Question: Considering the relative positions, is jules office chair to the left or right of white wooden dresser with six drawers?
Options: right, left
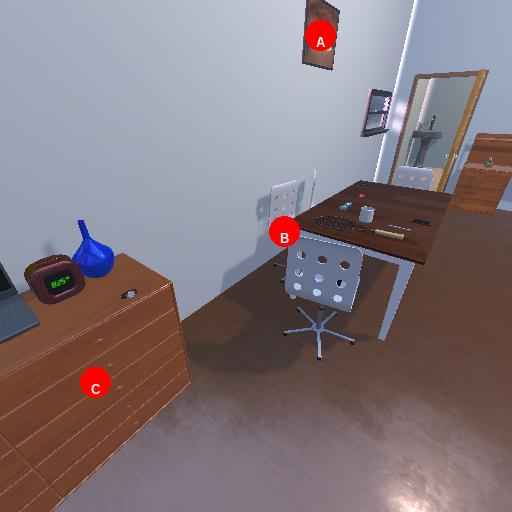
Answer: right